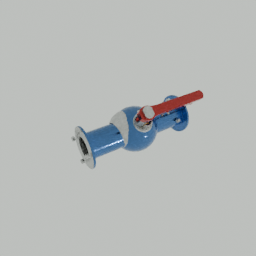
Label: mechanical